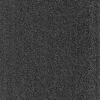
Atmospheric dust classification: dusty